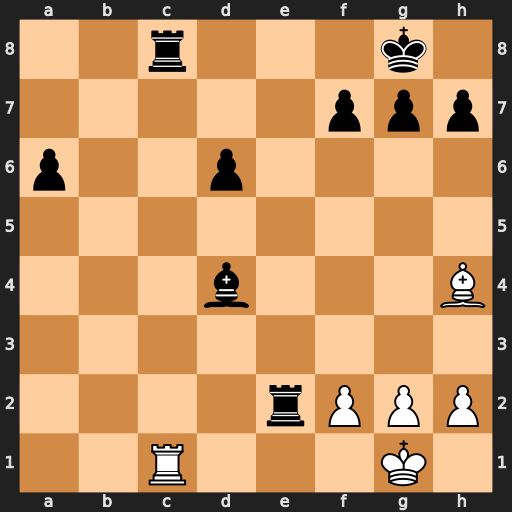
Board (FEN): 2r3k1/5ppp/p2p4/8/3b3B/8/4rPPP/2R3K1
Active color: w
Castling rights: -
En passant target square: -
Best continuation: Rxc8+ Re8 Rxe8#